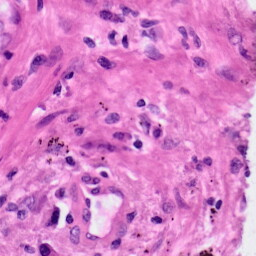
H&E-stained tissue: Lung